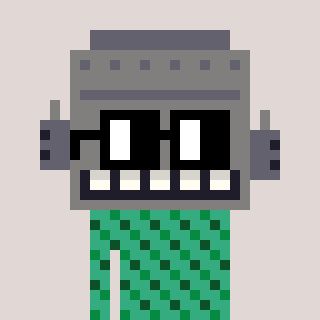
a pixel art character with square black glasses, a robot-shaped head and a teal-colored body on a warm background